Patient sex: F
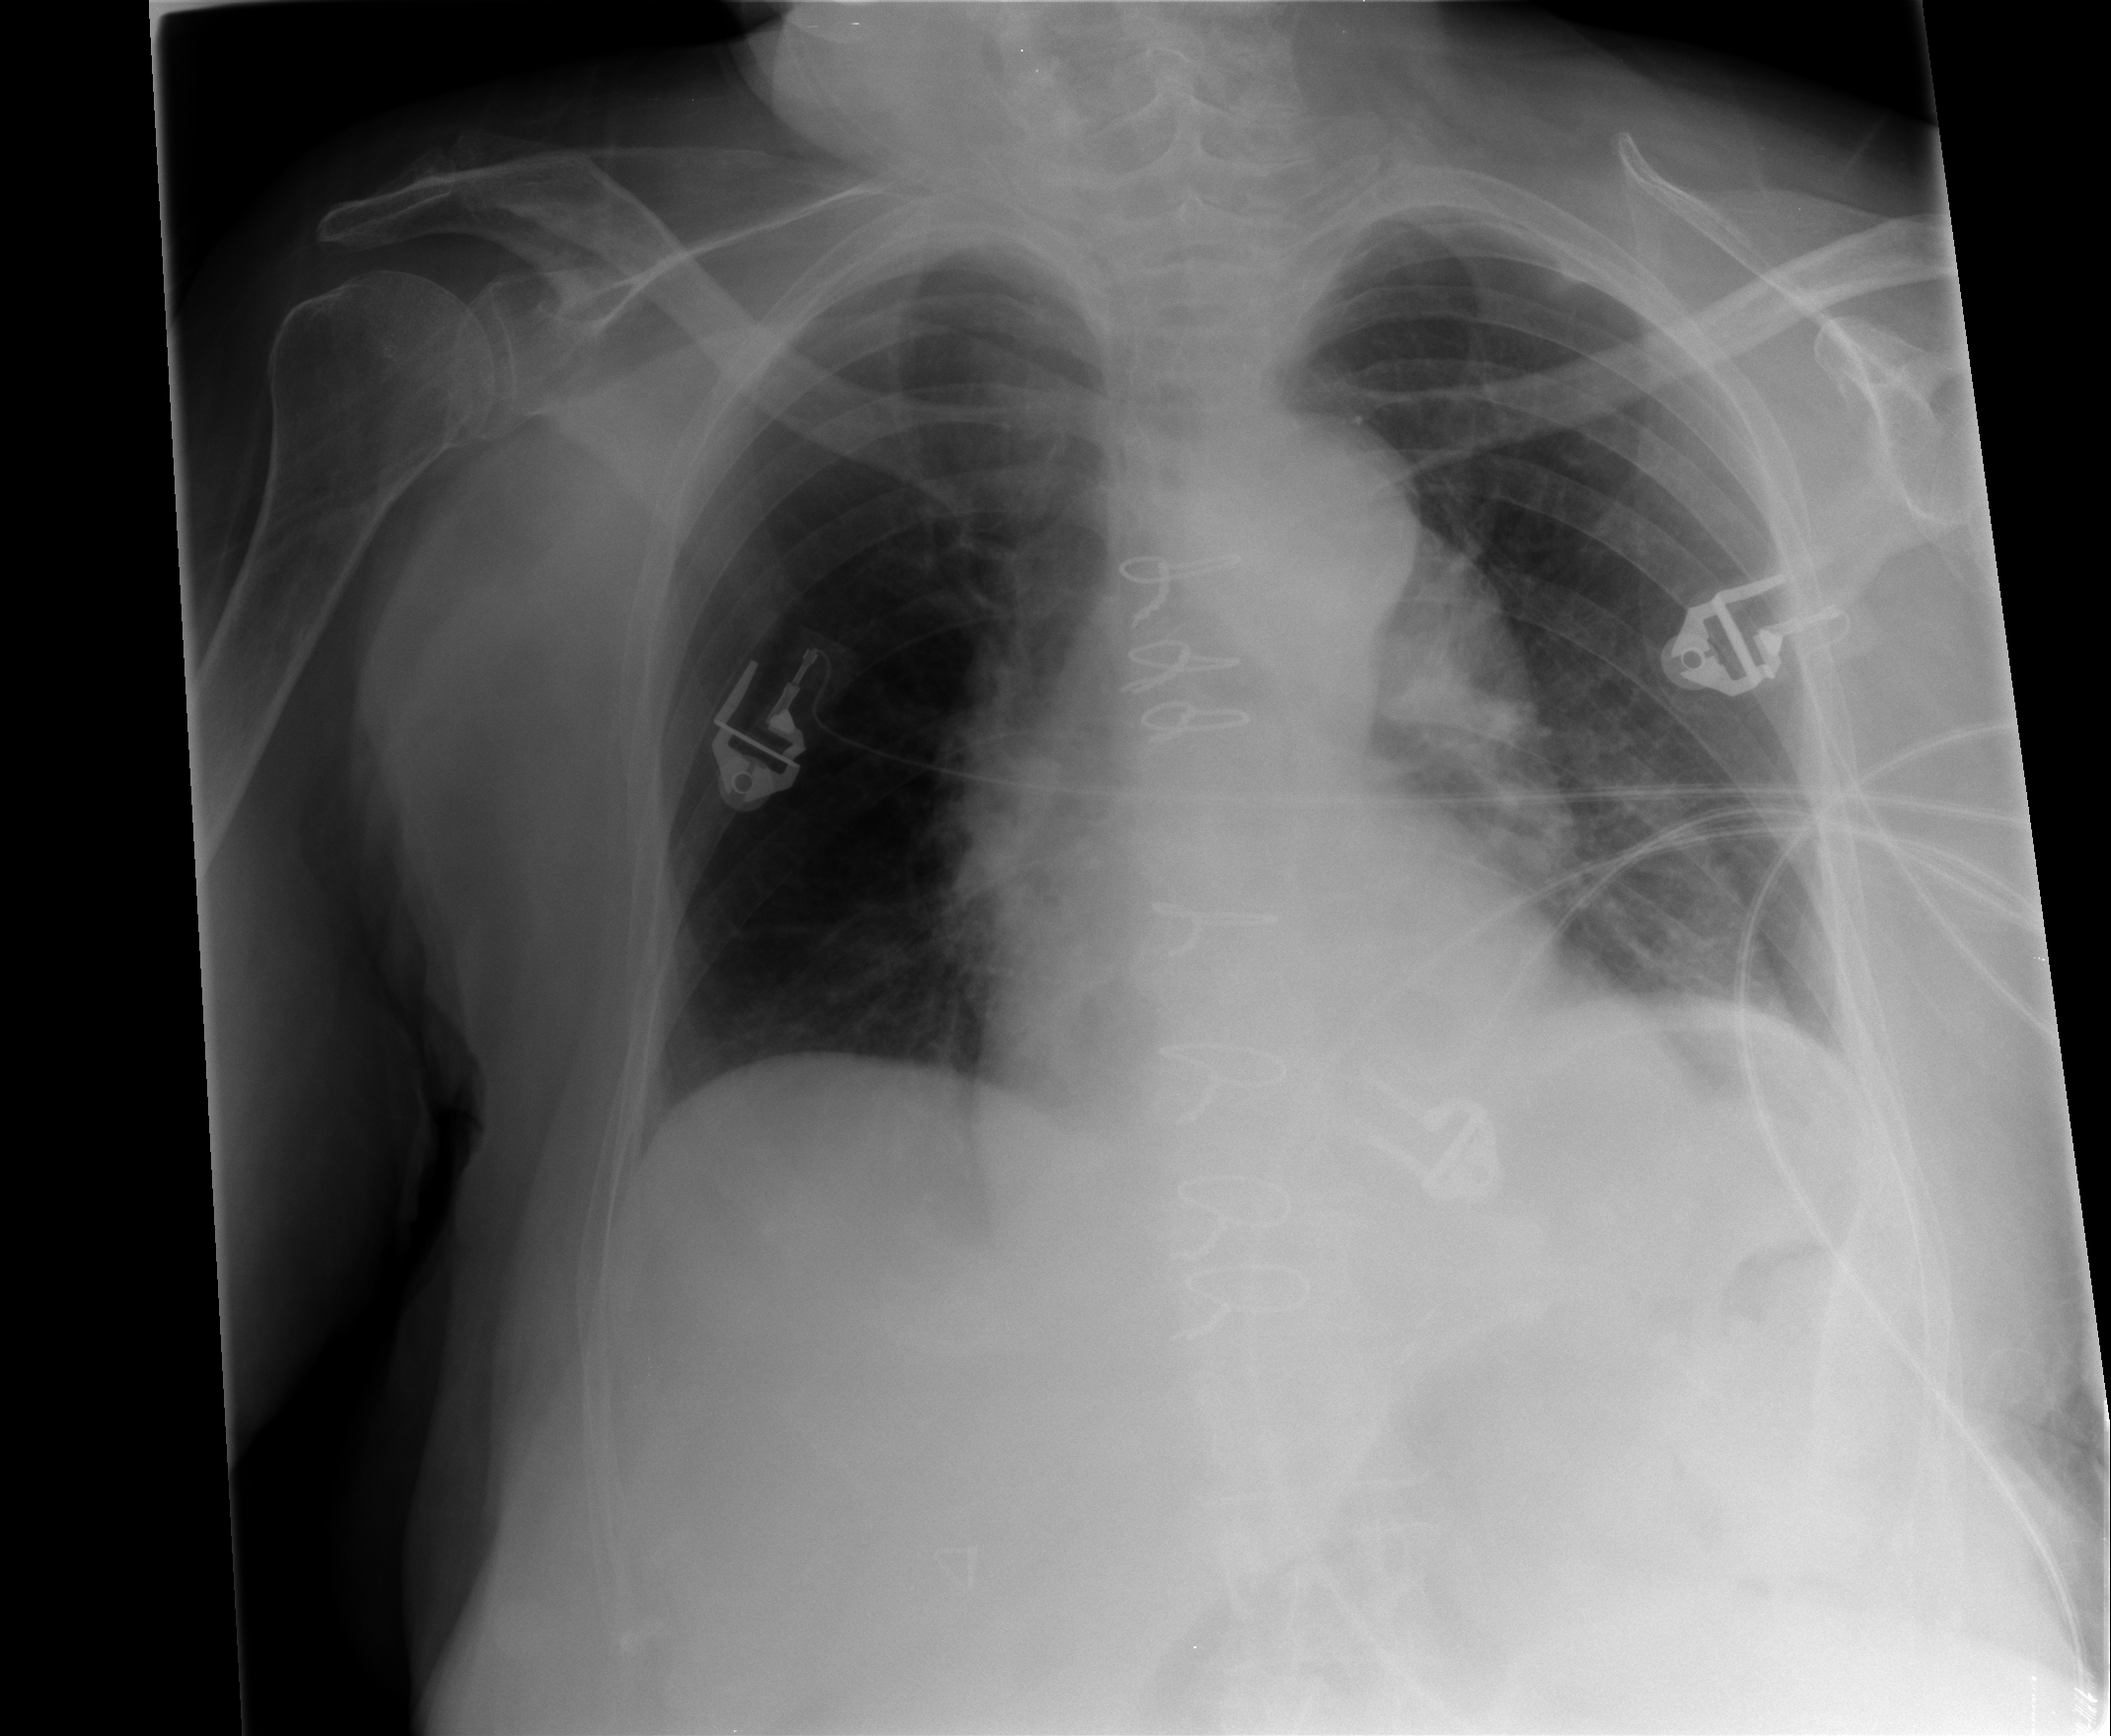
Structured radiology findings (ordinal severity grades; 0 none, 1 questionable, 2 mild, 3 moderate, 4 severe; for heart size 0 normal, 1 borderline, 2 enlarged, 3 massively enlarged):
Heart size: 2
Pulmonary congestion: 1
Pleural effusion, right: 0
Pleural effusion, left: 0
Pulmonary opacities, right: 0
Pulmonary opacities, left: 1
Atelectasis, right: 2
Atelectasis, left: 2